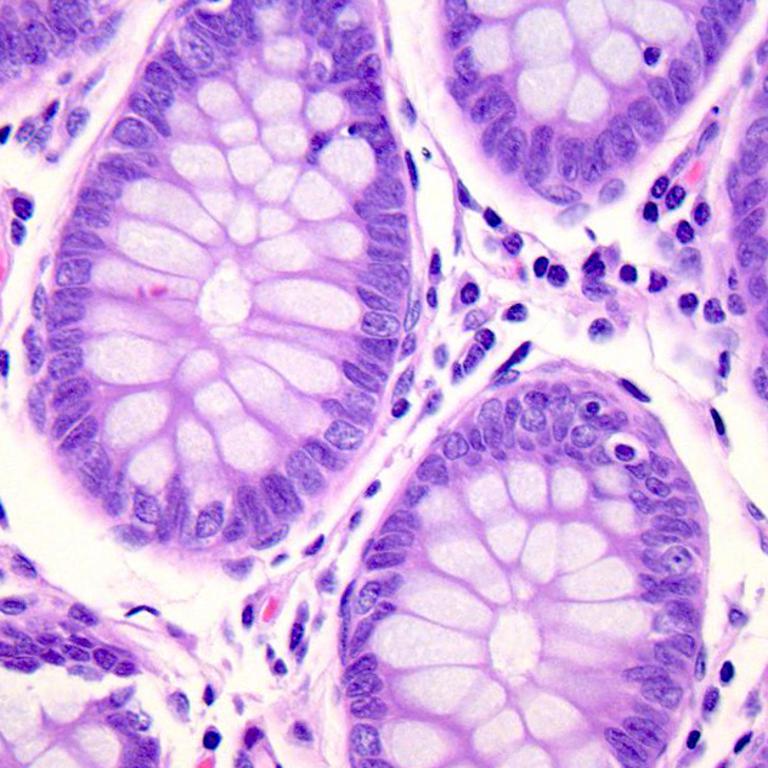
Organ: colon
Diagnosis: benign